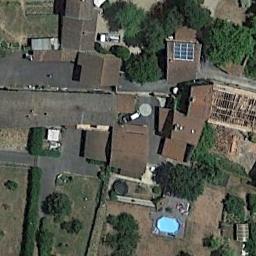
Label: residential